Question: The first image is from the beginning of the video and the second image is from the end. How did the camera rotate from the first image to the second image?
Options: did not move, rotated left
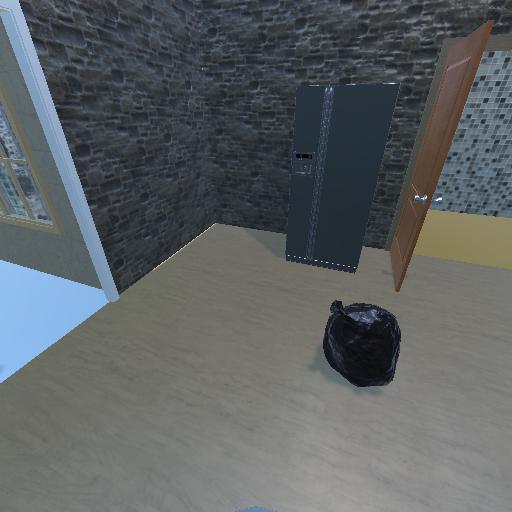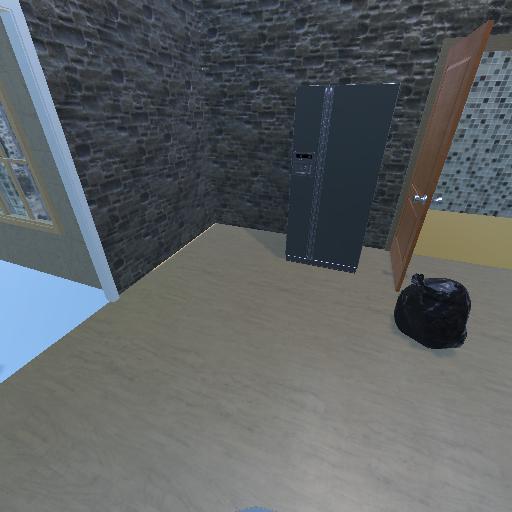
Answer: did not move